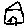
Label: house